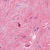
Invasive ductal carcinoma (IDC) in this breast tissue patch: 0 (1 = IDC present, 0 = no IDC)